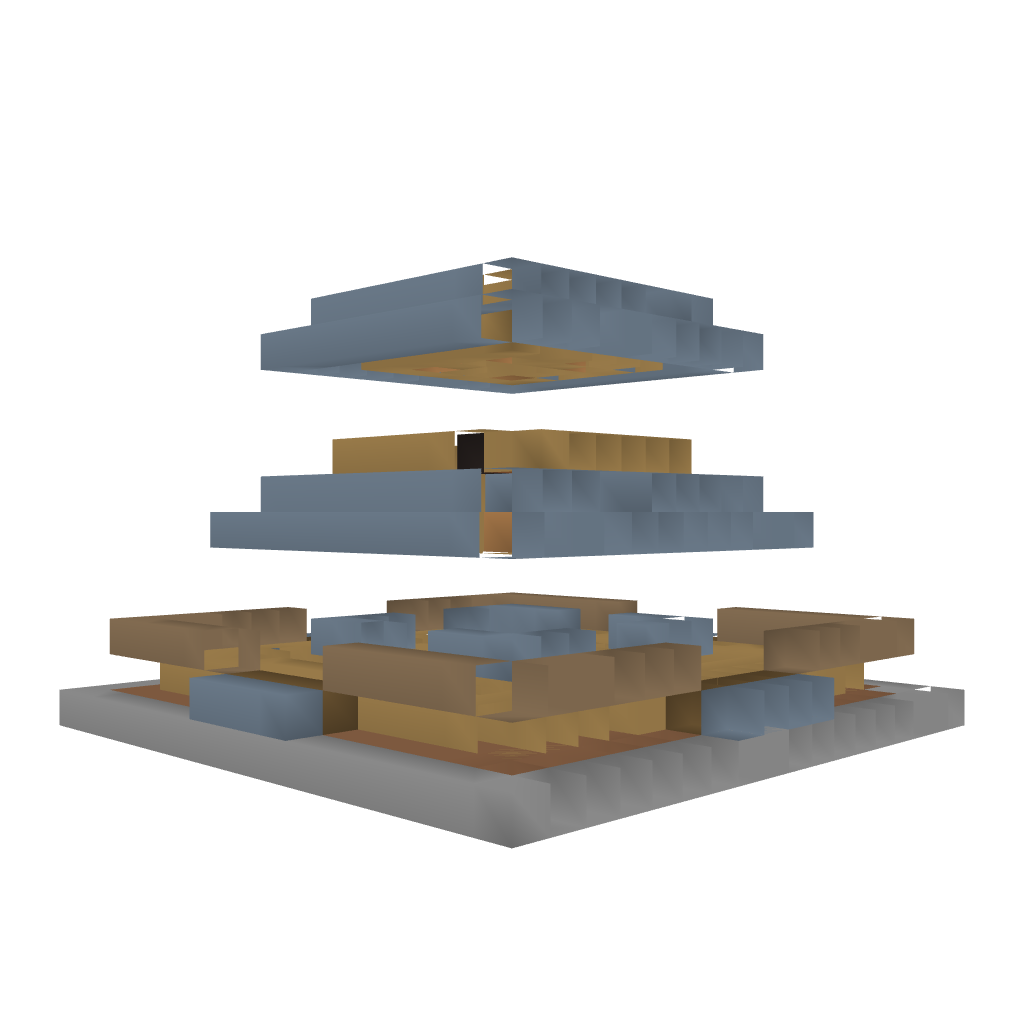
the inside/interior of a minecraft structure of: Town Hall